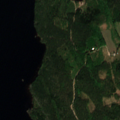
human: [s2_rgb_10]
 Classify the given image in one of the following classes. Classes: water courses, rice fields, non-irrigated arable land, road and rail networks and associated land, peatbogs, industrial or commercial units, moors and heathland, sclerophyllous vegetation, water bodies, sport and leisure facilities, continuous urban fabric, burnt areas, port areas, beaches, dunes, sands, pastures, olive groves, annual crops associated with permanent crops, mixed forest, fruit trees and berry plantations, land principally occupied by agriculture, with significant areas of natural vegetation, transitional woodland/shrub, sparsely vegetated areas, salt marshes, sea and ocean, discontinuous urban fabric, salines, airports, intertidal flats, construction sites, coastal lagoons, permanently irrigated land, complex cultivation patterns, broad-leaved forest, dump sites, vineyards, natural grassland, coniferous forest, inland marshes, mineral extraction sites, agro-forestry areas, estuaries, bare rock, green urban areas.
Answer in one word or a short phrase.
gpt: coniferous forest, mixed forest, water bodies